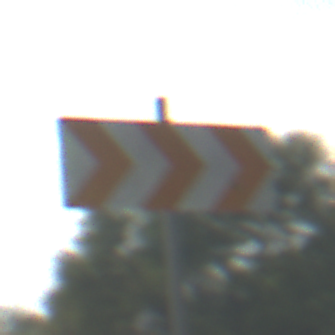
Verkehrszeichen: RichtungstafelnInKurvenGrossLinks
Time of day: MorningAfternoon
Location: Outdoor (Nature)
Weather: PartlyCloudy
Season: NotSpecified
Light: Natural